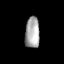
Tissue: lung
Cell type: Others
Senescence score: 0.2163
Nuclear area (px): 445
Mean DAPI intensity: 167.506